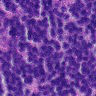
Metastatic tissue present: no